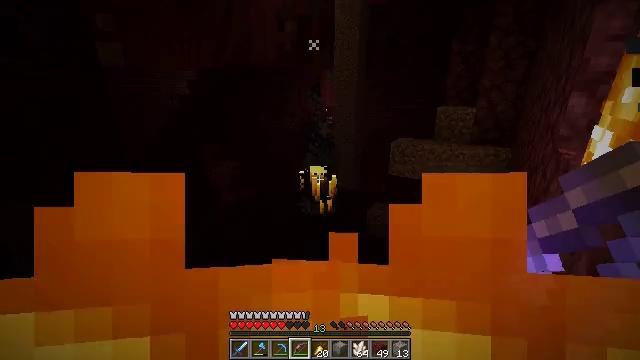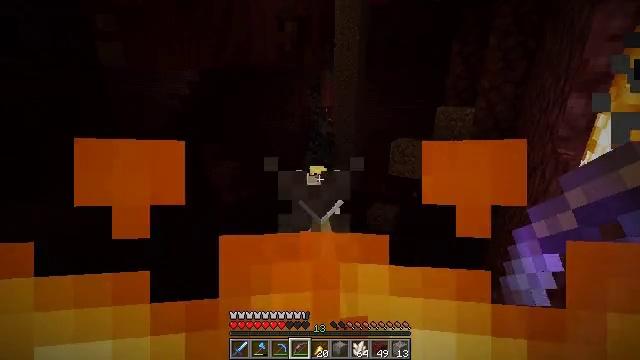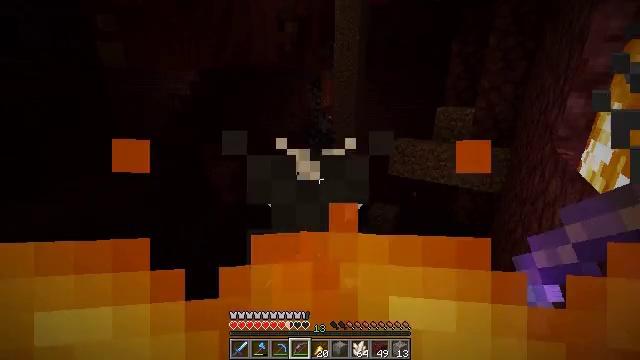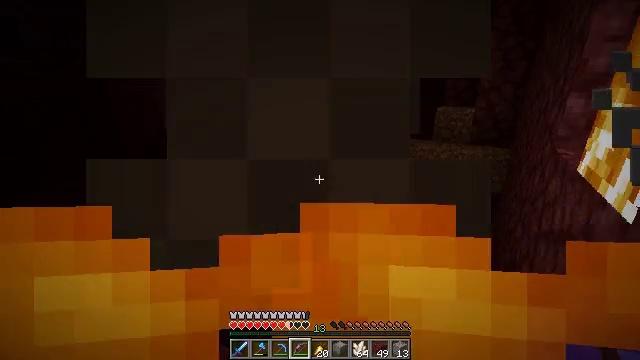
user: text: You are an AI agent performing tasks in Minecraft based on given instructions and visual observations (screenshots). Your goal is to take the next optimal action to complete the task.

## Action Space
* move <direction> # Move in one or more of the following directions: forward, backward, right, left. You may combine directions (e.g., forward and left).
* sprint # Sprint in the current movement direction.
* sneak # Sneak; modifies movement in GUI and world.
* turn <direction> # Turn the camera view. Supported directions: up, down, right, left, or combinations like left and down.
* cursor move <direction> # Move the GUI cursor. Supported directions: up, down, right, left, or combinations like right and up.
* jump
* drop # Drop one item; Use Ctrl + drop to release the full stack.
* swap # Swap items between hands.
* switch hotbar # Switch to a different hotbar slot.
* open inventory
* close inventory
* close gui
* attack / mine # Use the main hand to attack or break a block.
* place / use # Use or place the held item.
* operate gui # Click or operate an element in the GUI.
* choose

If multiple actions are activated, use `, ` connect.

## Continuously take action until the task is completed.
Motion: motion action
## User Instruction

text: Hunt a blaze.
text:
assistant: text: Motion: no_op
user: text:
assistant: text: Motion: no_op
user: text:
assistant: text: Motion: no_op
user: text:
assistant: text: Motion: no_op